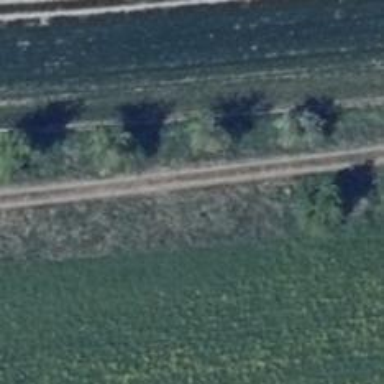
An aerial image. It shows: Track with grade 3 surface.